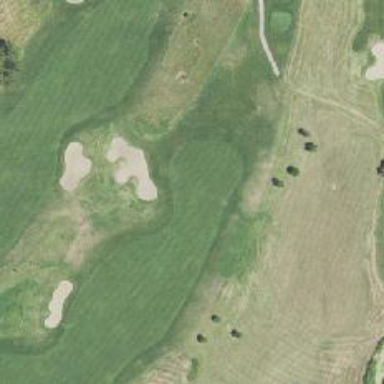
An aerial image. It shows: Rough area in golf course.